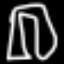
Label: pants